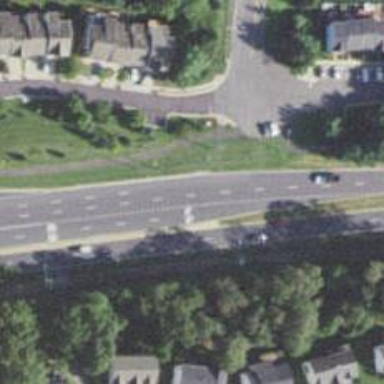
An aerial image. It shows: Asphalt road classified as primary highway with expressway characteristics.